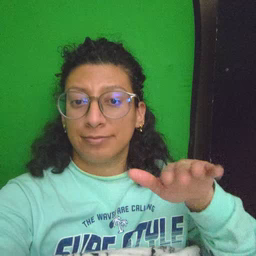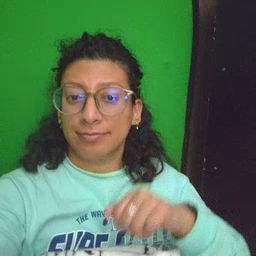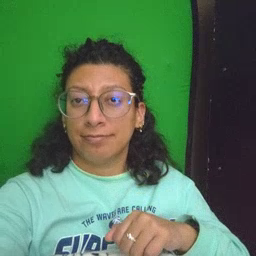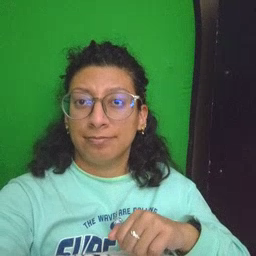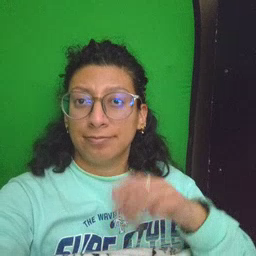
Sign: cat